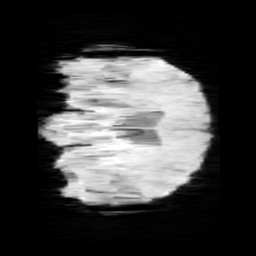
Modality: minIP
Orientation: coronal
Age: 11
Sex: male
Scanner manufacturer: siemens
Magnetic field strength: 3 T
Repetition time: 0.027 s
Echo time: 0.02 s